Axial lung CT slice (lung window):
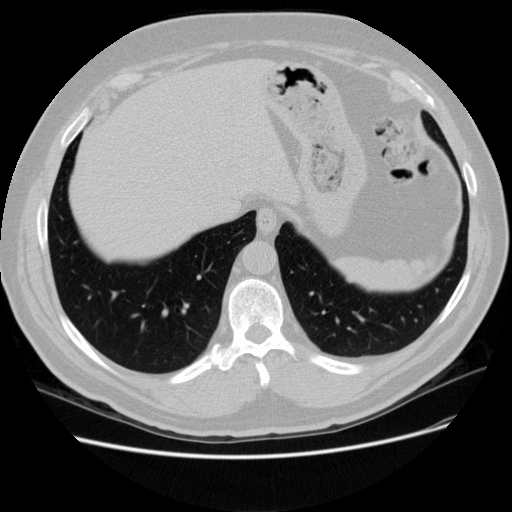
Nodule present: no